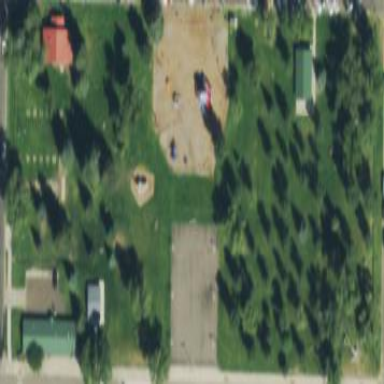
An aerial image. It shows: Park.